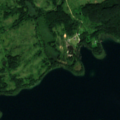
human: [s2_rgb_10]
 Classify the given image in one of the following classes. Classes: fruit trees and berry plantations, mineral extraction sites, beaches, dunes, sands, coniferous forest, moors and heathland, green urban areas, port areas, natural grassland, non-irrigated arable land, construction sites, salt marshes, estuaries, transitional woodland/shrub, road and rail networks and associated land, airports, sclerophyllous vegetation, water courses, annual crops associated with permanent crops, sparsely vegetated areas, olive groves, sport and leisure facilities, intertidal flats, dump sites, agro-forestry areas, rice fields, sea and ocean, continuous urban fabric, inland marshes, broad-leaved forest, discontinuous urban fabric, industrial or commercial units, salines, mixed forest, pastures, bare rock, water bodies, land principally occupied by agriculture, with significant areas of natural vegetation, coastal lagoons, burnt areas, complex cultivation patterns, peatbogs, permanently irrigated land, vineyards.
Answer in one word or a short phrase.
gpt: pastures, land principally occupied by agriculture, with significant areas of natural vegetation, broad-leaved forest, water bodies